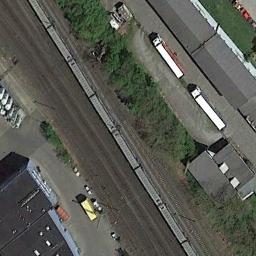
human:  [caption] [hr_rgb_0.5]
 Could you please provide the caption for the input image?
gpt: Several buildings of different shapes are beside the railway .

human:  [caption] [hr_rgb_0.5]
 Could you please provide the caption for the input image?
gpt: The railway is next to some trees and houses .

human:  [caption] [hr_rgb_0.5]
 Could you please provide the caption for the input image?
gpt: These railways are flanked by some houses and a train is on one railway .

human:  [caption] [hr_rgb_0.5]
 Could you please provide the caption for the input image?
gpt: There are two trains passing by in the picture .

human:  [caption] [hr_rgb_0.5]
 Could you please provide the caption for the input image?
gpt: There are some green bushes and buildings beside the railway .